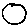
Label: circle